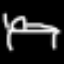
Label: bed